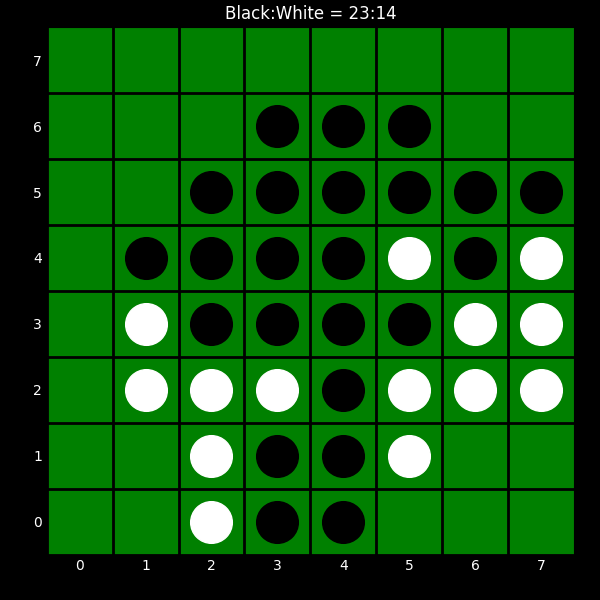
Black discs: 23
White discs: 14